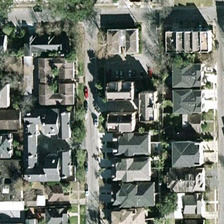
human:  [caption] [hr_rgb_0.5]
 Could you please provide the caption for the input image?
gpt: many gray buildings and some green trees are in a dense residential area .

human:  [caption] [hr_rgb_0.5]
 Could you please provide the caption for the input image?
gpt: many gray buildings and some green trees are in a dense residential area .

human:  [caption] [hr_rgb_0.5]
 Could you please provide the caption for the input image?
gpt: many gray buildings and some green trees are in a dense residential area .

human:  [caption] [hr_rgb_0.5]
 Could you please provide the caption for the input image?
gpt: many gray buildings and some green trees are in a dense residential area .

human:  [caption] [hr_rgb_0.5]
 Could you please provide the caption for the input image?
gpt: many gray buildings and some green trees are in a dense residential area .